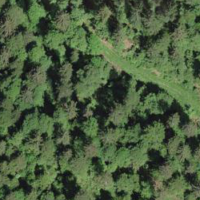
EUNIS habitat code: 44
Species observed at this site:
Lathyrus vernus